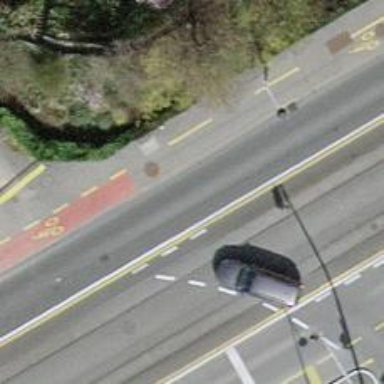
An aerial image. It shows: Secondary road with asphalt surface.